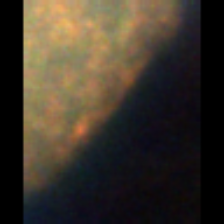
Taxon: Unknown_detritus
Group: Unknown